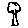
Label: tree